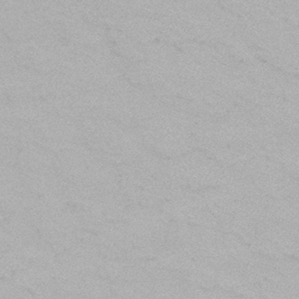
Label: frost